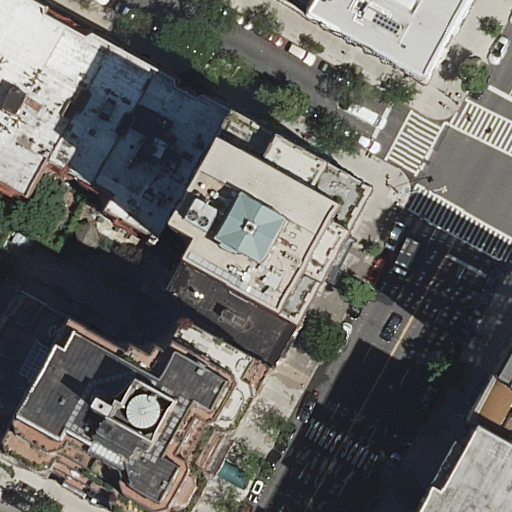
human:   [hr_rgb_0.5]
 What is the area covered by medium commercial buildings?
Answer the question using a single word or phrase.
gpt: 0m2

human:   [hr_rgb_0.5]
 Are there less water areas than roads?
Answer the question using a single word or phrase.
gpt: yes

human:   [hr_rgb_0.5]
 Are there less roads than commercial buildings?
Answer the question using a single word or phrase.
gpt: no

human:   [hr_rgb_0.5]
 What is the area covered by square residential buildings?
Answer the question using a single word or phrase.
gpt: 0m2

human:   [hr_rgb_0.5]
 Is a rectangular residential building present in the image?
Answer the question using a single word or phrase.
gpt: yes

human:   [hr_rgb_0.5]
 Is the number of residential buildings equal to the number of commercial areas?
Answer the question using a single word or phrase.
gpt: no

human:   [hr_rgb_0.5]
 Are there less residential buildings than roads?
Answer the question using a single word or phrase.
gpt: no

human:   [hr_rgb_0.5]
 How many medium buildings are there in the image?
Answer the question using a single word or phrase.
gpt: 2

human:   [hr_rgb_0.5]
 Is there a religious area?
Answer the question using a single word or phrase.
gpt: no

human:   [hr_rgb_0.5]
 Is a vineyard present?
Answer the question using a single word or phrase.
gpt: no

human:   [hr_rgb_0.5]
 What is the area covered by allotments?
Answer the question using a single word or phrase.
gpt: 0m2

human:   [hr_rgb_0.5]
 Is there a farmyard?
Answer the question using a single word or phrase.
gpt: no

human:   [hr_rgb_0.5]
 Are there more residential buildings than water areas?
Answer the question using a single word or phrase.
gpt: yes

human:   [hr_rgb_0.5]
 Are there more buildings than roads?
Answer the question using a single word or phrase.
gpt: yes

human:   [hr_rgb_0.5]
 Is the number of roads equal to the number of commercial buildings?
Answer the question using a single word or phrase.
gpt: no

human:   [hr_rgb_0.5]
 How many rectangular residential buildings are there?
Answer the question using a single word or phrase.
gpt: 3

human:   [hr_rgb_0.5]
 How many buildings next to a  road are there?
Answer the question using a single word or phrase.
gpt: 10

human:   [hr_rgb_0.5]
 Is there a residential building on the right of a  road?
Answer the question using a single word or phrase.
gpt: yes

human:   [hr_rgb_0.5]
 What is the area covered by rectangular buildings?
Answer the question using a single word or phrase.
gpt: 318m2

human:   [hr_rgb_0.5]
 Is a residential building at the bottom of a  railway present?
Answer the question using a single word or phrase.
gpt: no

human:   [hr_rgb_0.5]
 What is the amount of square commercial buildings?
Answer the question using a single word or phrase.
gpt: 0

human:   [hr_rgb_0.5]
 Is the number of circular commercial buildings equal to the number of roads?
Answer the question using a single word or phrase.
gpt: no

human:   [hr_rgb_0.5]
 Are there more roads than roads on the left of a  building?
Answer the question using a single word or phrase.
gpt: no

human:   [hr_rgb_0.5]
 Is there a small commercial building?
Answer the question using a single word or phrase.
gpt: no

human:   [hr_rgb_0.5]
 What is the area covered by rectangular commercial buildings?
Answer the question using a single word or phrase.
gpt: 0m2

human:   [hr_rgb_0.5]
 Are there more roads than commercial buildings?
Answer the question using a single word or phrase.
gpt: yes

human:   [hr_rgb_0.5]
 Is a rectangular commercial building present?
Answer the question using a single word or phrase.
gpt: no

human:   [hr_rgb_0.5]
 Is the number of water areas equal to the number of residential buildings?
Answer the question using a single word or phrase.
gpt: no

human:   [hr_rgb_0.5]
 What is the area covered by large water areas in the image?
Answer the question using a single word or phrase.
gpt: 0m2

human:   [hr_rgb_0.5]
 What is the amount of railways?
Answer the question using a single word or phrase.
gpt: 0

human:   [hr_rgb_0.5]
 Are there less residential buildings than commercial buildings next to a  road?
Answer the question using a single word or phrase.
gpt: no

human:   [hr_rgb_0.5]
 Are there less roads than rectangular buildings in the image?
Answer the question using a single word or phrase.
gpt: no

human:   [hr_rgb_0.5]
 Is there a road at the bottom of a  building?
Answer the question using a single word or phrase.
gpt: yes

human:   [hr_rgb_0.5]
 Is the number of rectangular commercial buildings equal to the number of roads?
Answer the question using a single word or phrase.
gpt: no

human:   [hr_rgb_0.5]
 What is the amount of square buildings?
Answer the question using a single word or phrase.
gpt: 0

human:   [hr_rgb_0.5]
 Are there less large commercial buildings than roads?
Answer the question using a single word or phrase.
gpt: yes